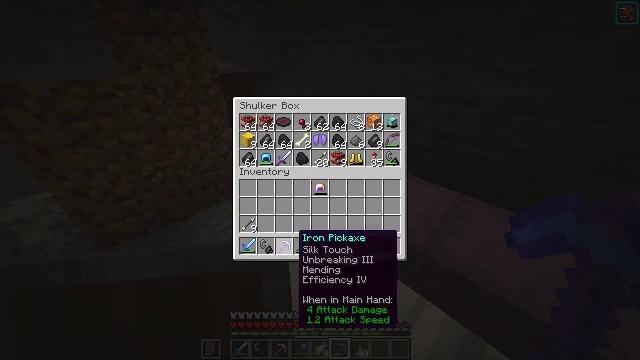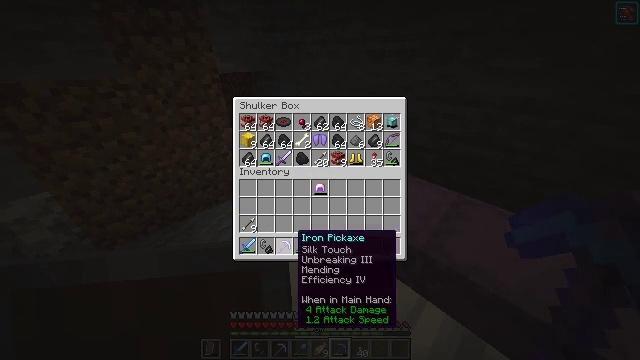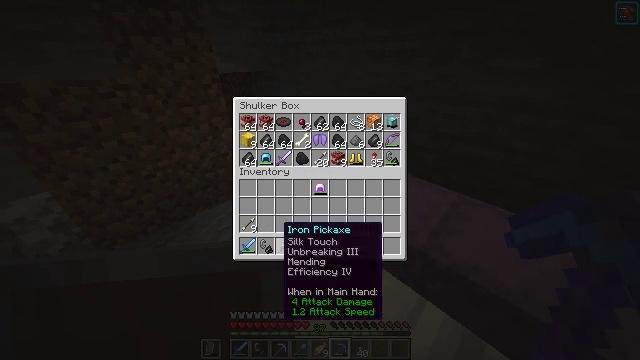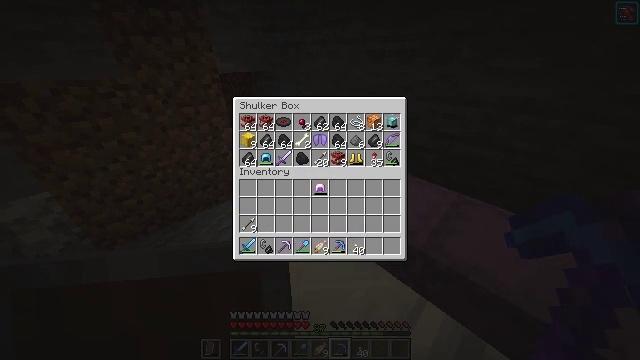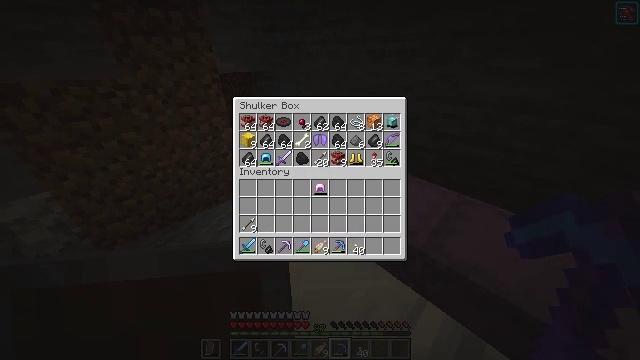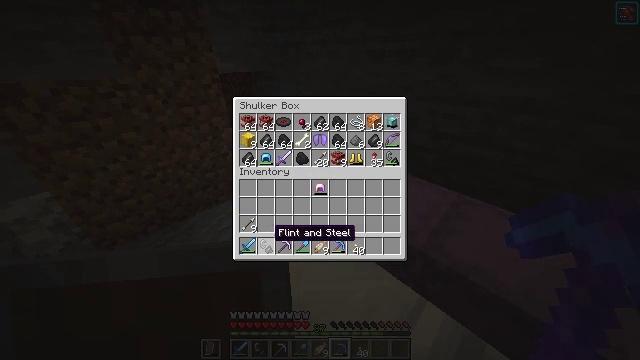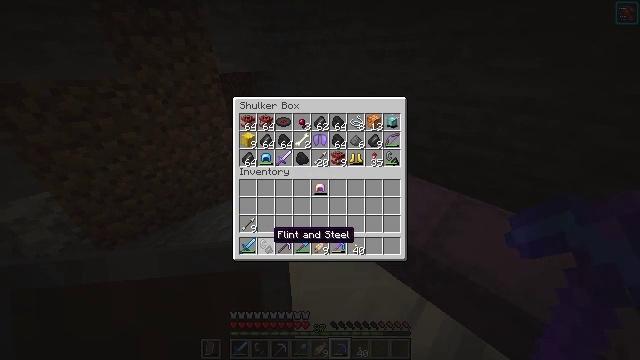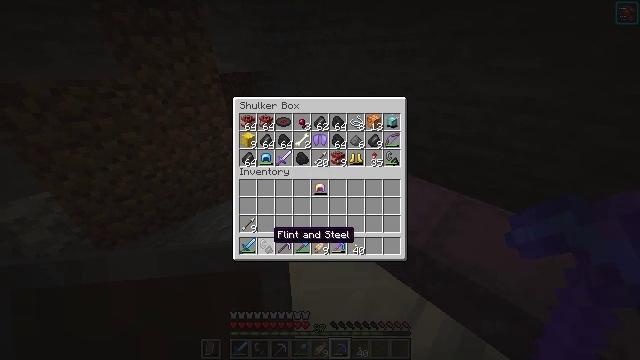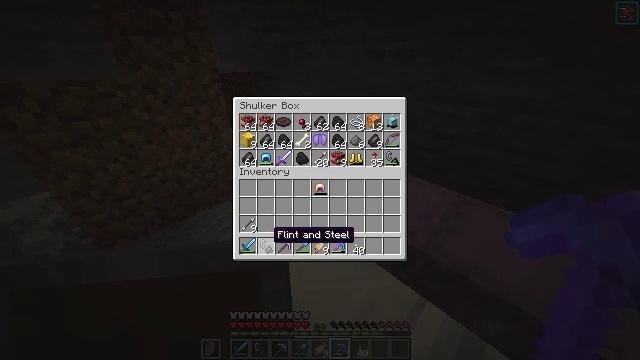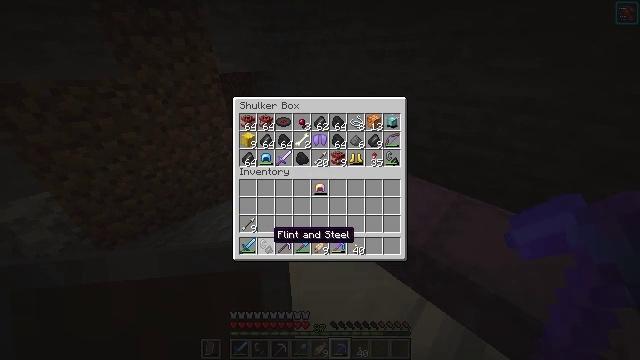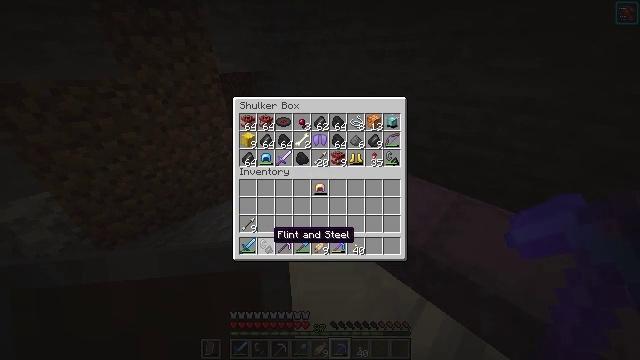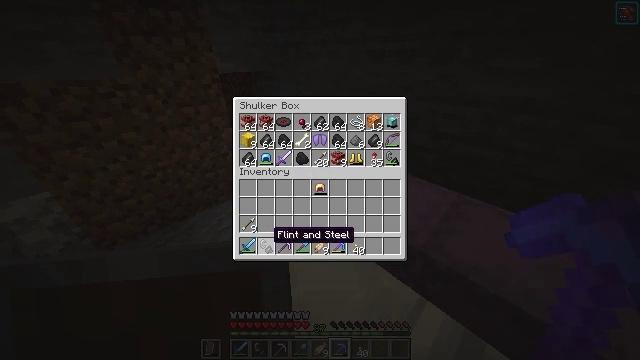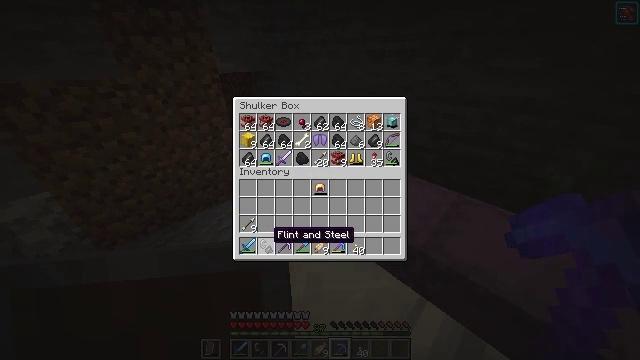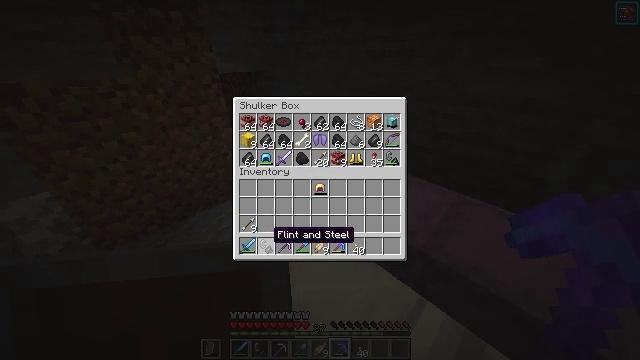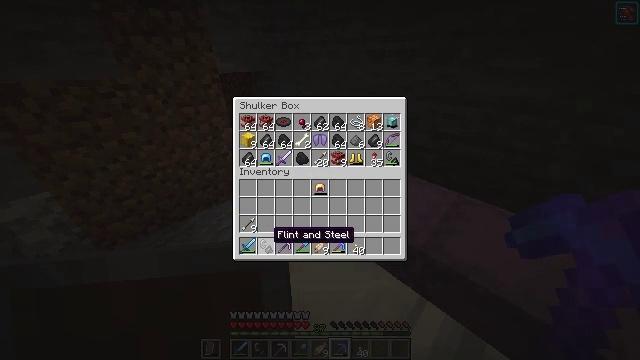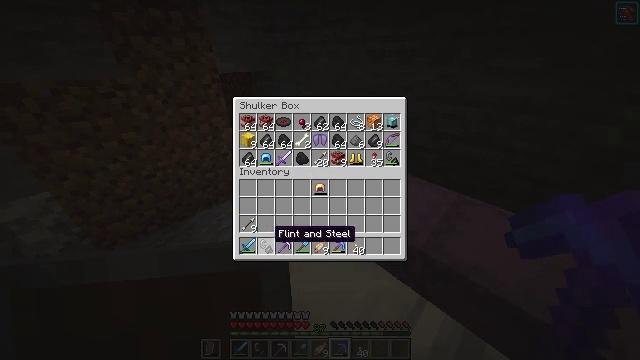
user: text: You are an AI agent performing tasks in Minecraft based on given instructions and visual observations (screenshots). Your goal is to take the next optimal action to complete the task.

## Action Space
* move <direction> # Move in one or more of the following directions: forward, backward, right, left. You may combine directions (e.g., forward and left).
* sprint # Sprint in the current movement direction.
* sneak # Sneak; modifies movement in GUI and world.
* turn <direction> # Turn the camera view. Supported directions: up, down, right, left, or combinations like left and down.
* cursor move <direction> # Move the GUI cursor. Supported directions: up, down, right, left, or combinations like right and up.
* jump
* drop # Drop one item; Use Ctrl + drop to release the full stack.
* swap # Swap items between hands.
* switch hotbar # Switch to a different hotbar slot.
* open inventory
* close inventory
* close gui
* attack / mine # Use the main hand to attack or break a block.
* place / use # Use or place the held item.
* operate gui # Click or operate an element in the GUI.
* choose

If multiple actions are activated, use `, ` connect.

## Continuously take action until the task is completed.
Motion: motion action
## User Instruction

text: Collect crimson fungus as a resource.
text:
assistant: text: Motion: no_op
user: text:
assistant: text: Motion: cursor move left and up
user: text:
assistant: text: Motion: no_op
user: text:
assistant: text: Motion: no_op
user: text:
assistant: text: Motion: no_op
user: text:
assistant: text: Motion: no_op
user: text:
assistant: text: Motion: no_op
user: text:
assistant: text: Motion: sneak
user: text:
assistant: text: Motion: sneak
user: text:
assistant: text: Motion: sneak
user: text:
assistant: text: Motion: sneak, choose
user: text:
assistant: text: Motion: sneak, choose
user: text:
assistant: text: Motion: sneak
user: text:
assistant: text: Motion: sneak
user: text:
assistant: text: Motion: sneak
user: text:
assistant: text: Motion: cursor move right and up
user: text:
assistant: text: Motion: cursor move right and up
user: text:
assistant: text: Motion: cursor move right and up
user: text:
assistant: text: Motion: cursor move right
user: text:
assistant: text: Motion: no_op
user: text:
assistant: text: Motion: cursor move left and up
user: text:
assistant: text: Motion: cursor move left
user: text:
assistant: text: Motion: cursor move left
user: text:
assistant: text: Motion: no_op
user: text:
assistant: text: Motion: no_op
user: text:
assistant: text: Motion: no_op
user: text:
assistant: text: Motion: no_op
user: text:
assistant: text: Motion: no_op
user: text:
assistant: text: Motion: no_op
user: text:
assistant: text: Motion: no_op